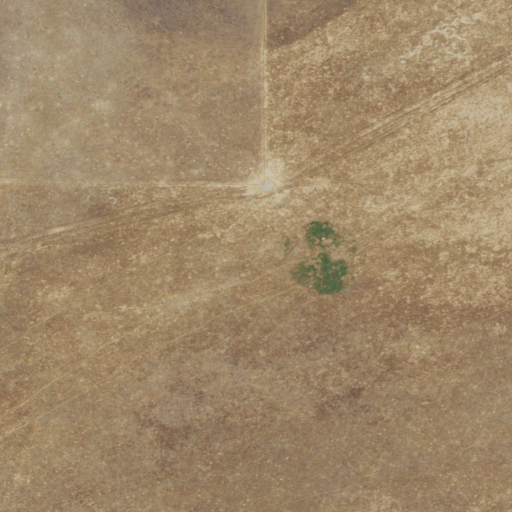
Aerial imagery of plain(s) in California named Stone Corral Flats containing only grassland